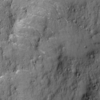
Label: not_dusty